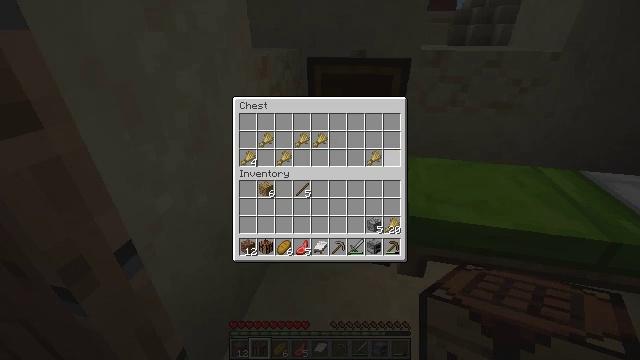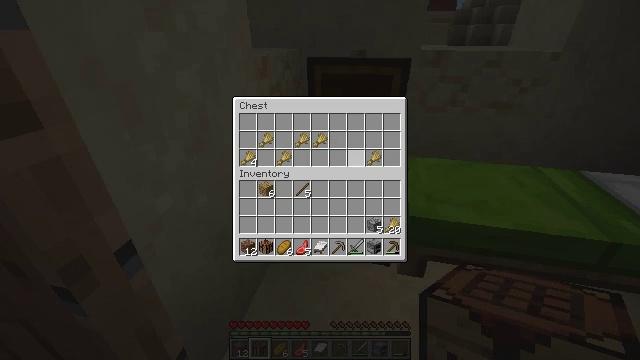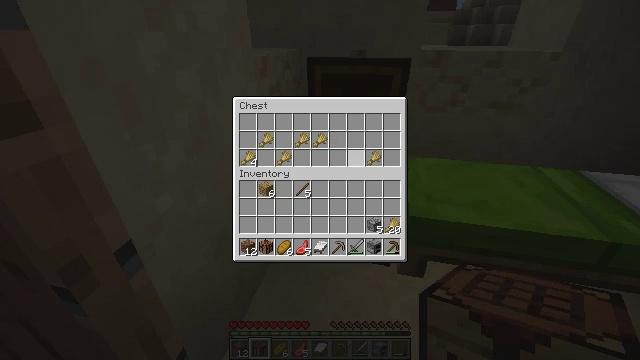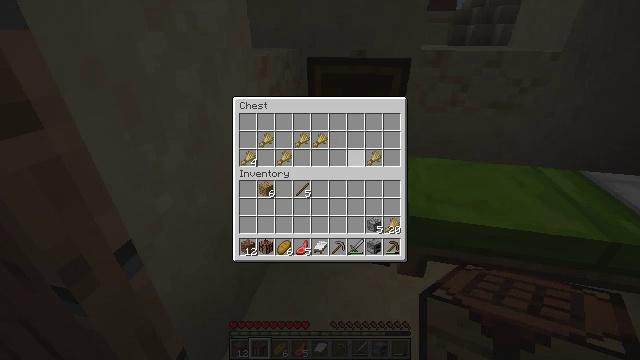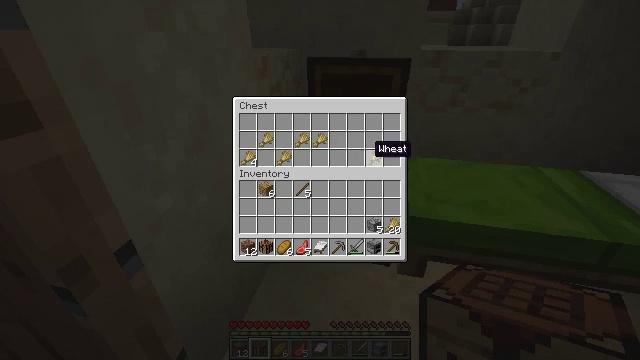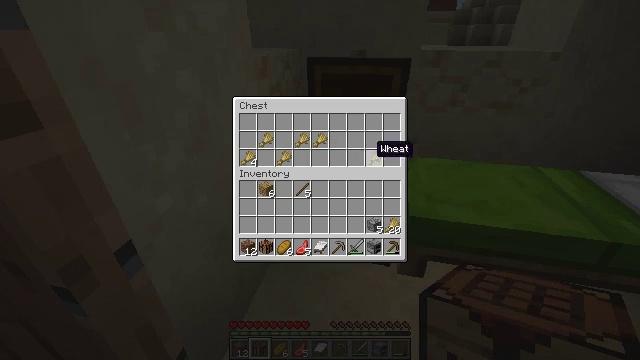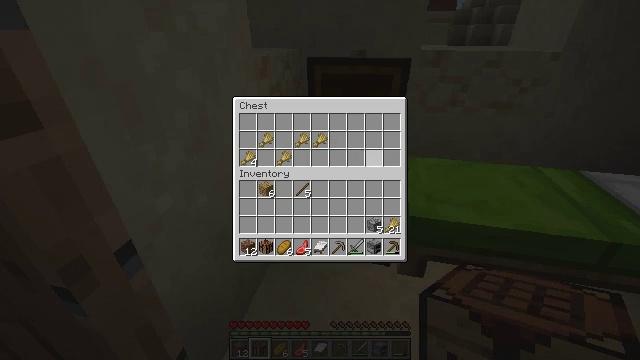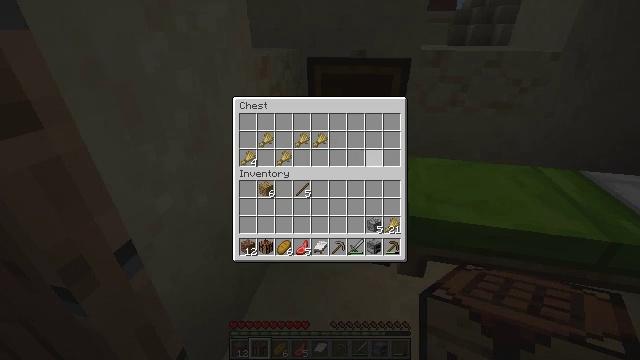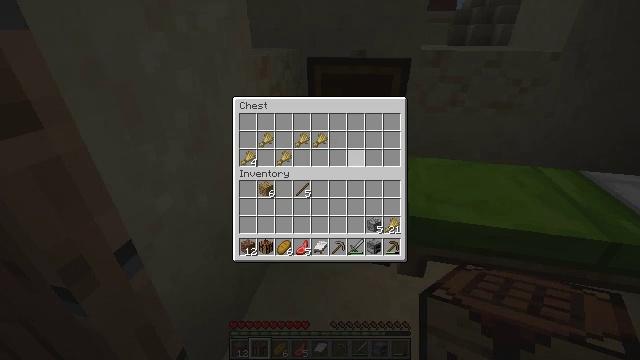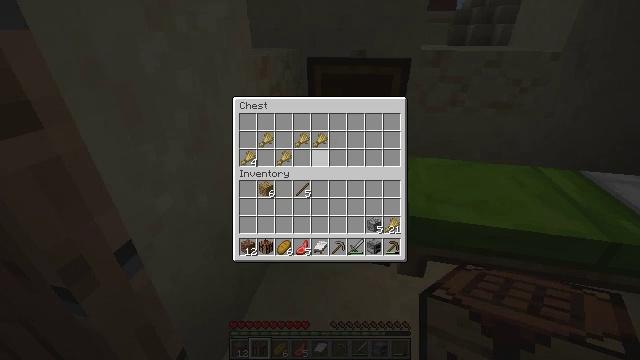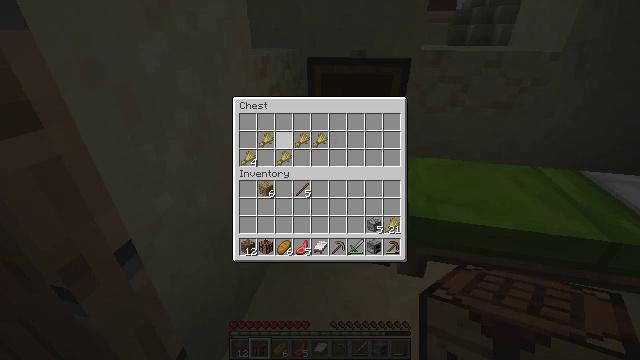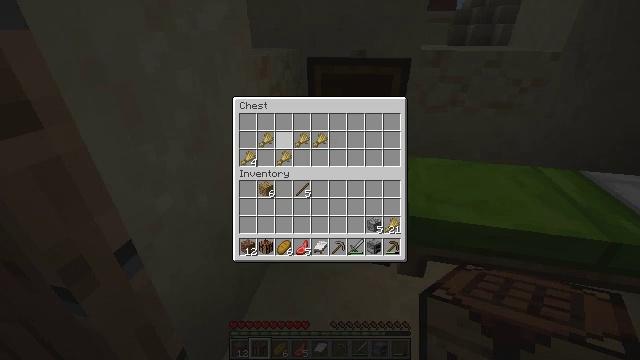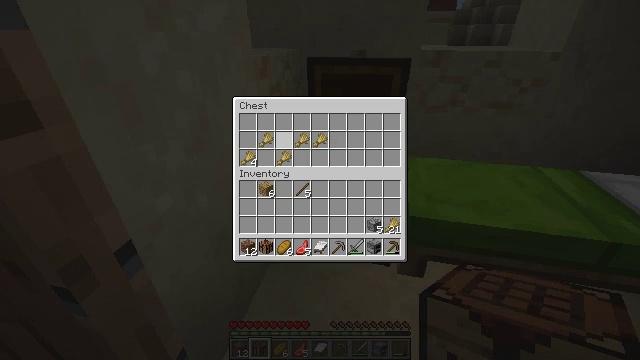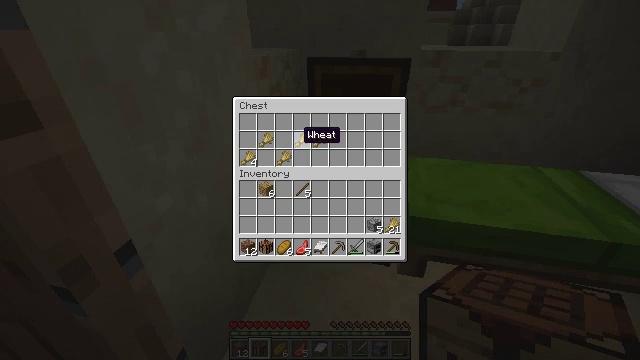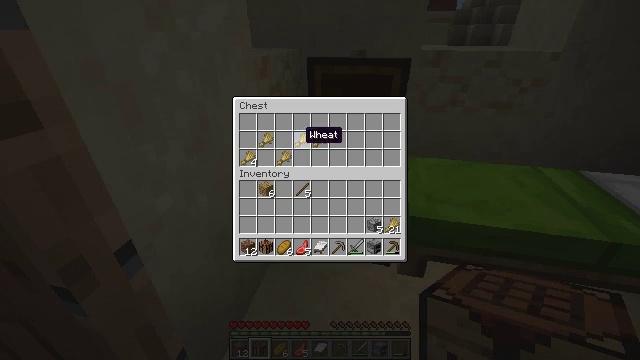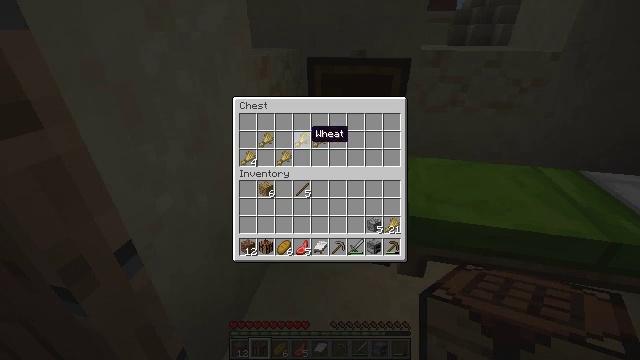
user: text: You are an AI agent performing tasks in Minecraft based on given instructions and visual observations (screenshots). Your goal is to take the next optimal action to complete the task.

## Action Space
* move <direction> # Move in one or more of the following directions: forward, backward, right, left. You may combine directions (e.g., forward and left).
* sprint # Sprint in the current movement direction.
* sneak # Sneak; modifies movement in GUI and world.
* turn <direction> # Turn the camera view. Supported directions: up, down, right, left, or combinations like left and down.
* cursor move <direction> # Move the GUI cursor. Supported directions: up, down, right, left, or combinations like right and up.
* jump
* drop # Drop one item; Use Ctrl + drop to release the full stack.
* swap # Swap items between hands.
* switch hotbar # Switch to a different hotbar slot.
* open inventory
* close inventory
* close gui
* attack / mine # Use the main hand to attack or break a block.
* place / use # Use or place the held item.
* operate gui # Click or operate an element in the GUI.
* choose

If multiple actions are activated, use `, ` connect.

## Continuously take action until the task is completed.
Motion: motion action
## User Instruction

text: Mine the jungle fence gate for materials.
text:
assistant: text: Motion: sneak, cursor move left
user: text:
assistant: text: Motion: sneak
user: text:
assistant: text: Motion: sneak
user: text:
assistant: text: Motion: sneak
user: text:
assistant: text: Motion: sneak
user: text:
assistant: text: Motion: sneak, choose
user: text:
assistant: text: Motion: sneak, choose
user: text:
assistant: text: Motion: sneak, cursor move left
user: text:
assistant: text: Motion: sneak, cursor move left and up
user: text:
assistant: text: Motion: sneak, cursor move left and up
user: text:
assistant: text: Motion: sneak
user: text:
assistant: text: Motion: sneak, cursor move right
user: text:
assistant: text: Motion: sneak
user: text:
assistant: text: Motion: sneak
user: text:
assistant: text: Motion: sneak
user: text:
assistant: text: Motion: sneak
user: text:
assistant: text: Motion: sneak
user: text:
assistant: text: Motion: sneak, cursor move right
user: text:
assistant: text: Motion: sneak
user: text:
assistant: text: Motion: sneak, choose
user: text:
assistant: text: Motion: sneak, choose
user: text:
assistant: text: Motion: sneak, cursor move left
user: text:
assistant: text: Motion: sneak, cursor move left
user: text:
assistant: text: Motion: sneak
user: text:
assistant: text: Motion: sneak, choose
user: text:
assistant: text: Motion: sneak
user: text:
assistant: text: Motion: sneak, cursor move down
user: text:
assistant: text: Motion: sneak
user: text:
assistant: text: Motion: sneak, choose
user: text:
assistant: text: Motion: sneak, choose